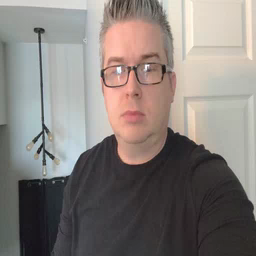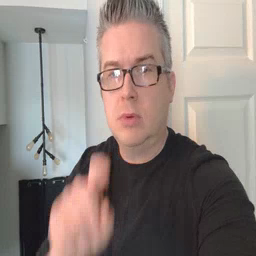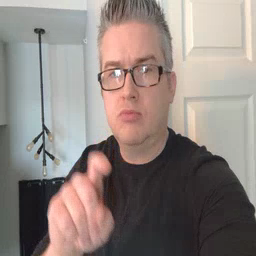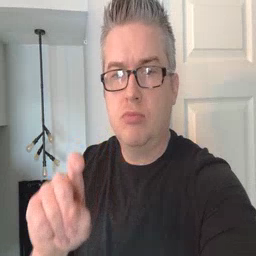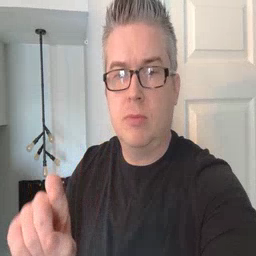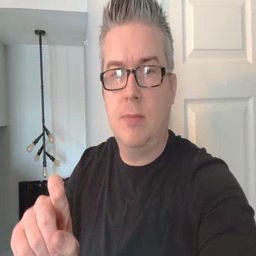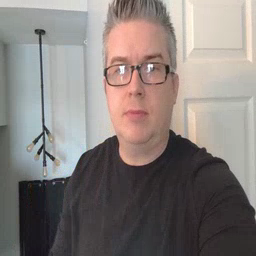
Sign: closet